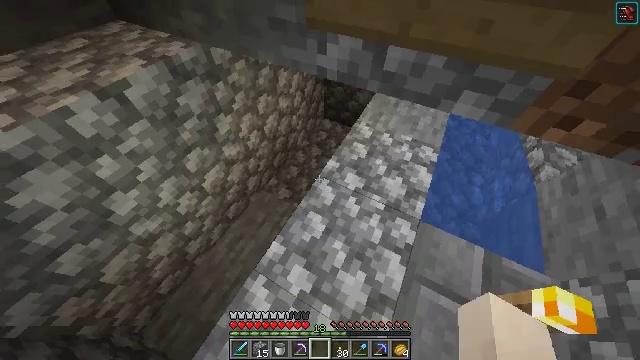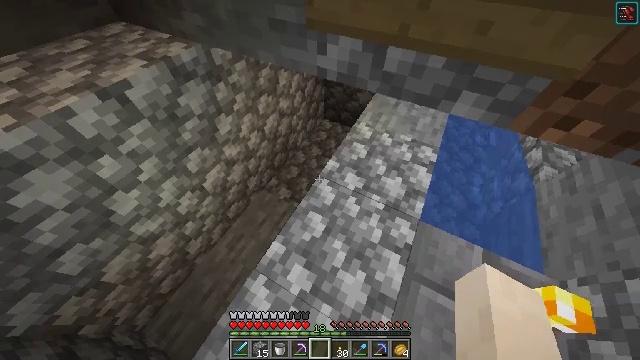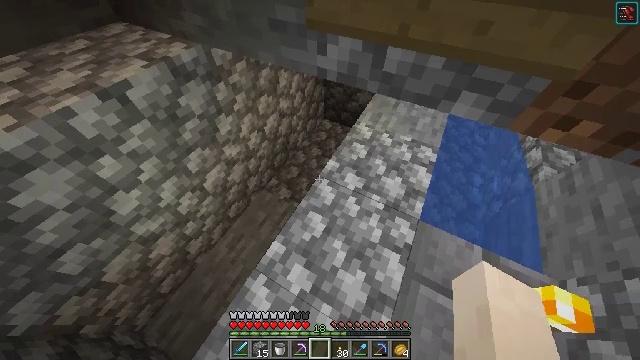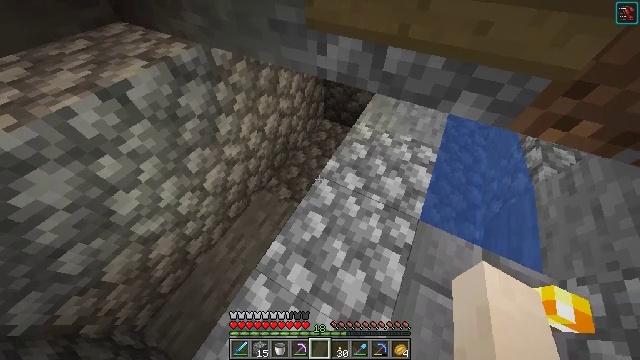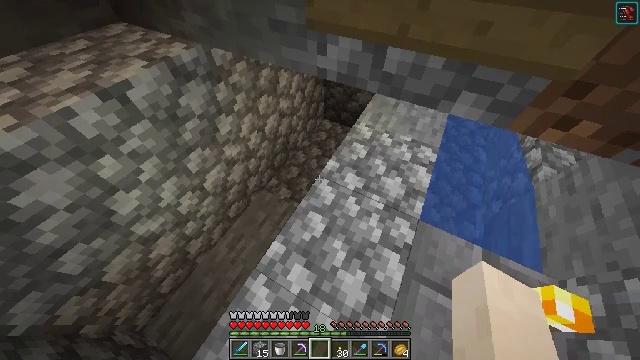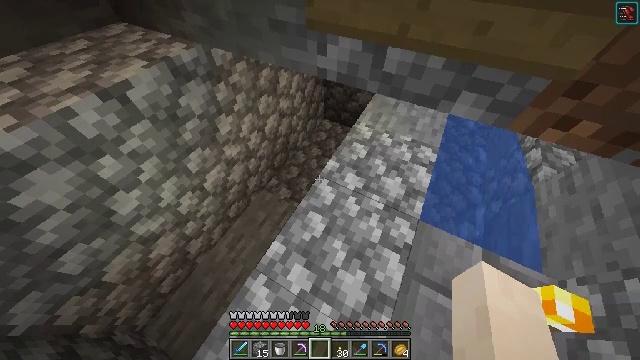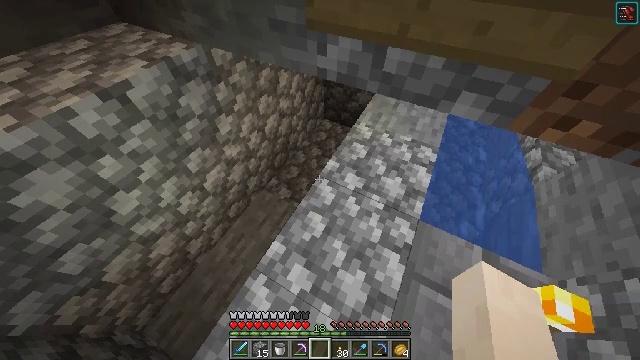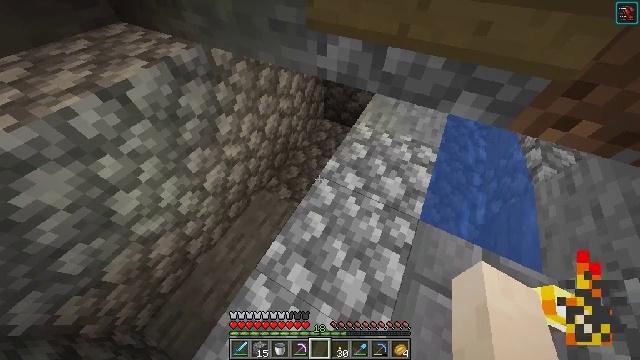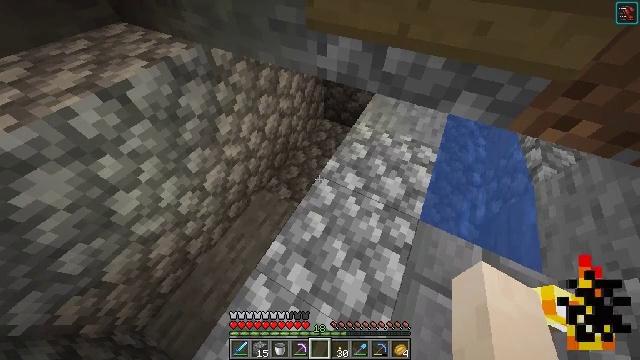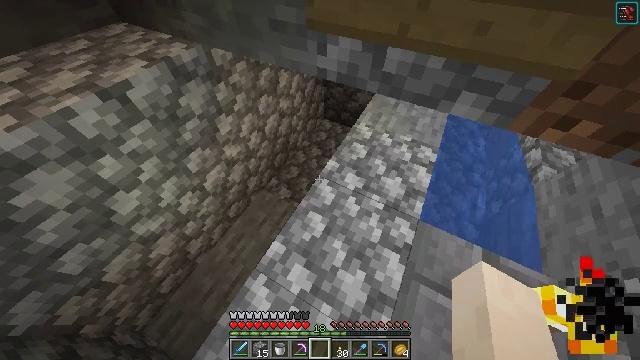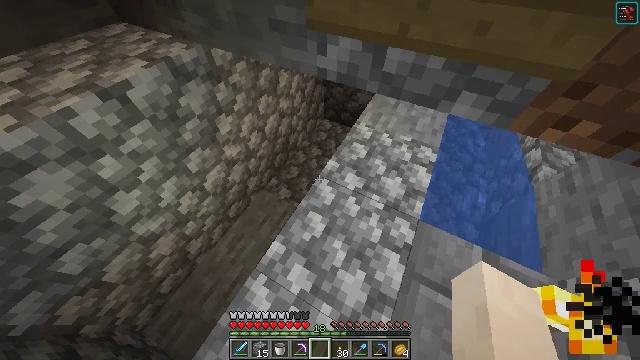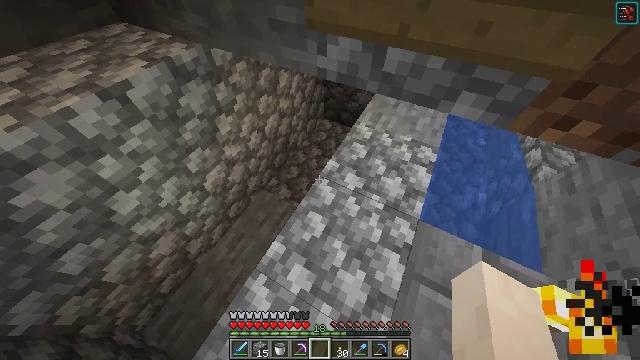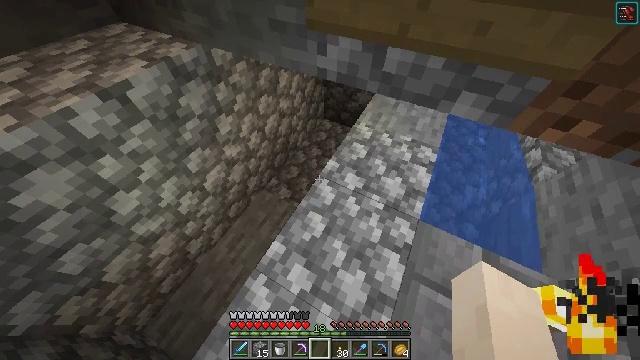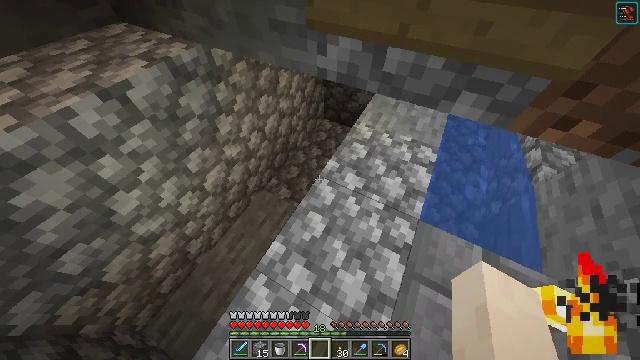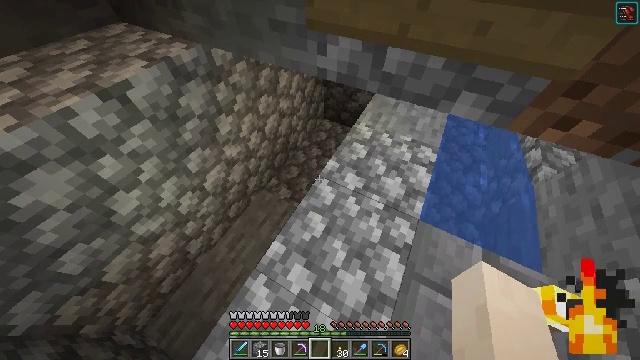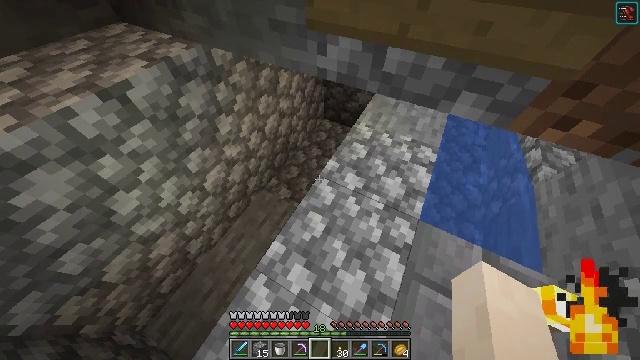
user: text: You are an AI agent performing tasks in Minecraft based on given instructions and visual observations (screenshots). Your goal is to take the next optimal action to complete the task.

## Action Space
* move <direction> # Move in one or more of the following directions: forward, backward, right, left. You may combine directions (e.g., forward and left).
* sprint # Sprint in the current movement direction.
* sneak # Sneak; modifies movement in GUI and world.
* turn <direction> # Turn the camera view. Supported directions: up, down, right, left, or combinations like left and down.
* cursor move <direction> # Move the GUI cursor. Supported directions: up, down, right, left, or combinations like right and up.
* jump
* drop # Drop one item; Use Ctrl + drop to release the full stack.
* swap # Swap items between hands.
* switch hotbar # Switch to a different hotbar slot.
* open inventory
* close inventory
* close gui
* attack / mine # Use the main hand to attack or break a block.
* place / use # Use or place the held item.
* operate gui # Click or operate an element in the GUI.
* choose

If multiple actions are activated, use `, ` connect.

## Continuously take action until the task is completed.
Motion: motion action
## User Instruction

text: Take down the oak wall sign.
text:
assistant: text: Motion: no_op
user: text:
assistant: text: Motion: no_op
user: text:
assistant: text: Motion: no_op
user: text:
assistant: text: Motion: no_op
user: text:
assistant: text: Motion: no_op
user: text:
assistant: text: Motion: no_op
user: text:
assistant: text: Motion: no_op
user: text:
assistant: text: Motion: no_op
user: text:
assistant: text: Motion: no_op
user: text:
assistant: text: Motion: no_op
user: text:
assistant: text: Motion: no_op
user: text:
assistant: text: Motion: no_op
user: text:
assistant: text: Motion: no_op
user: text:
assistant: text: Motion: no_op
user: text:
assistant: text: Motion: no_op
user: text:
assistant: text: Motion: no_op
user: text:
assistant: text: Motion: no_op
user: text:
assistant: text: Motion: no_op
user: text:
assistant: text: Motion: no_op
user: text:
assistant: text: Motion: no_op
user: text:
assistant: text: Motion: no_op
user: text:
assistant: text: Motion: no_op
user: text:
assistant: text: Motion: no_op
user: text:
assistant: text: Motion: no_op
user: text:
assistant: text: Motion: no_op
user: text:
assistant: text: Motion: no_op
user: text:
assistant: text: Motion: no_op
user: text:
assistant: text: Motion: no_op
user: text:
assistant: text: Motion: no_op
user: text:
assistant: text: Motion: no_op